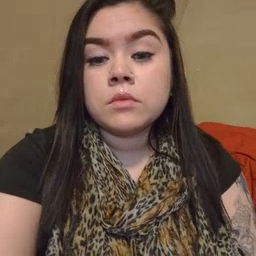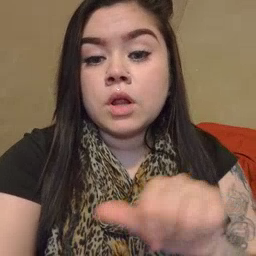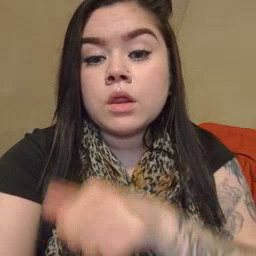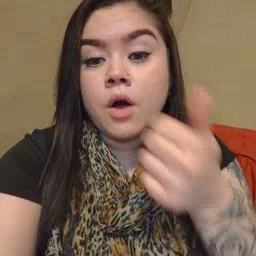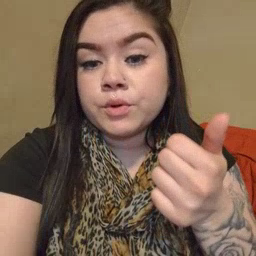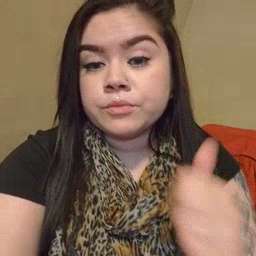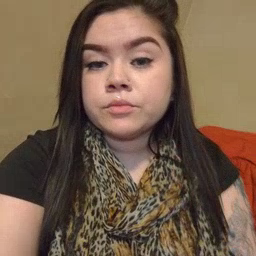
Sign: another